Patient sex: M
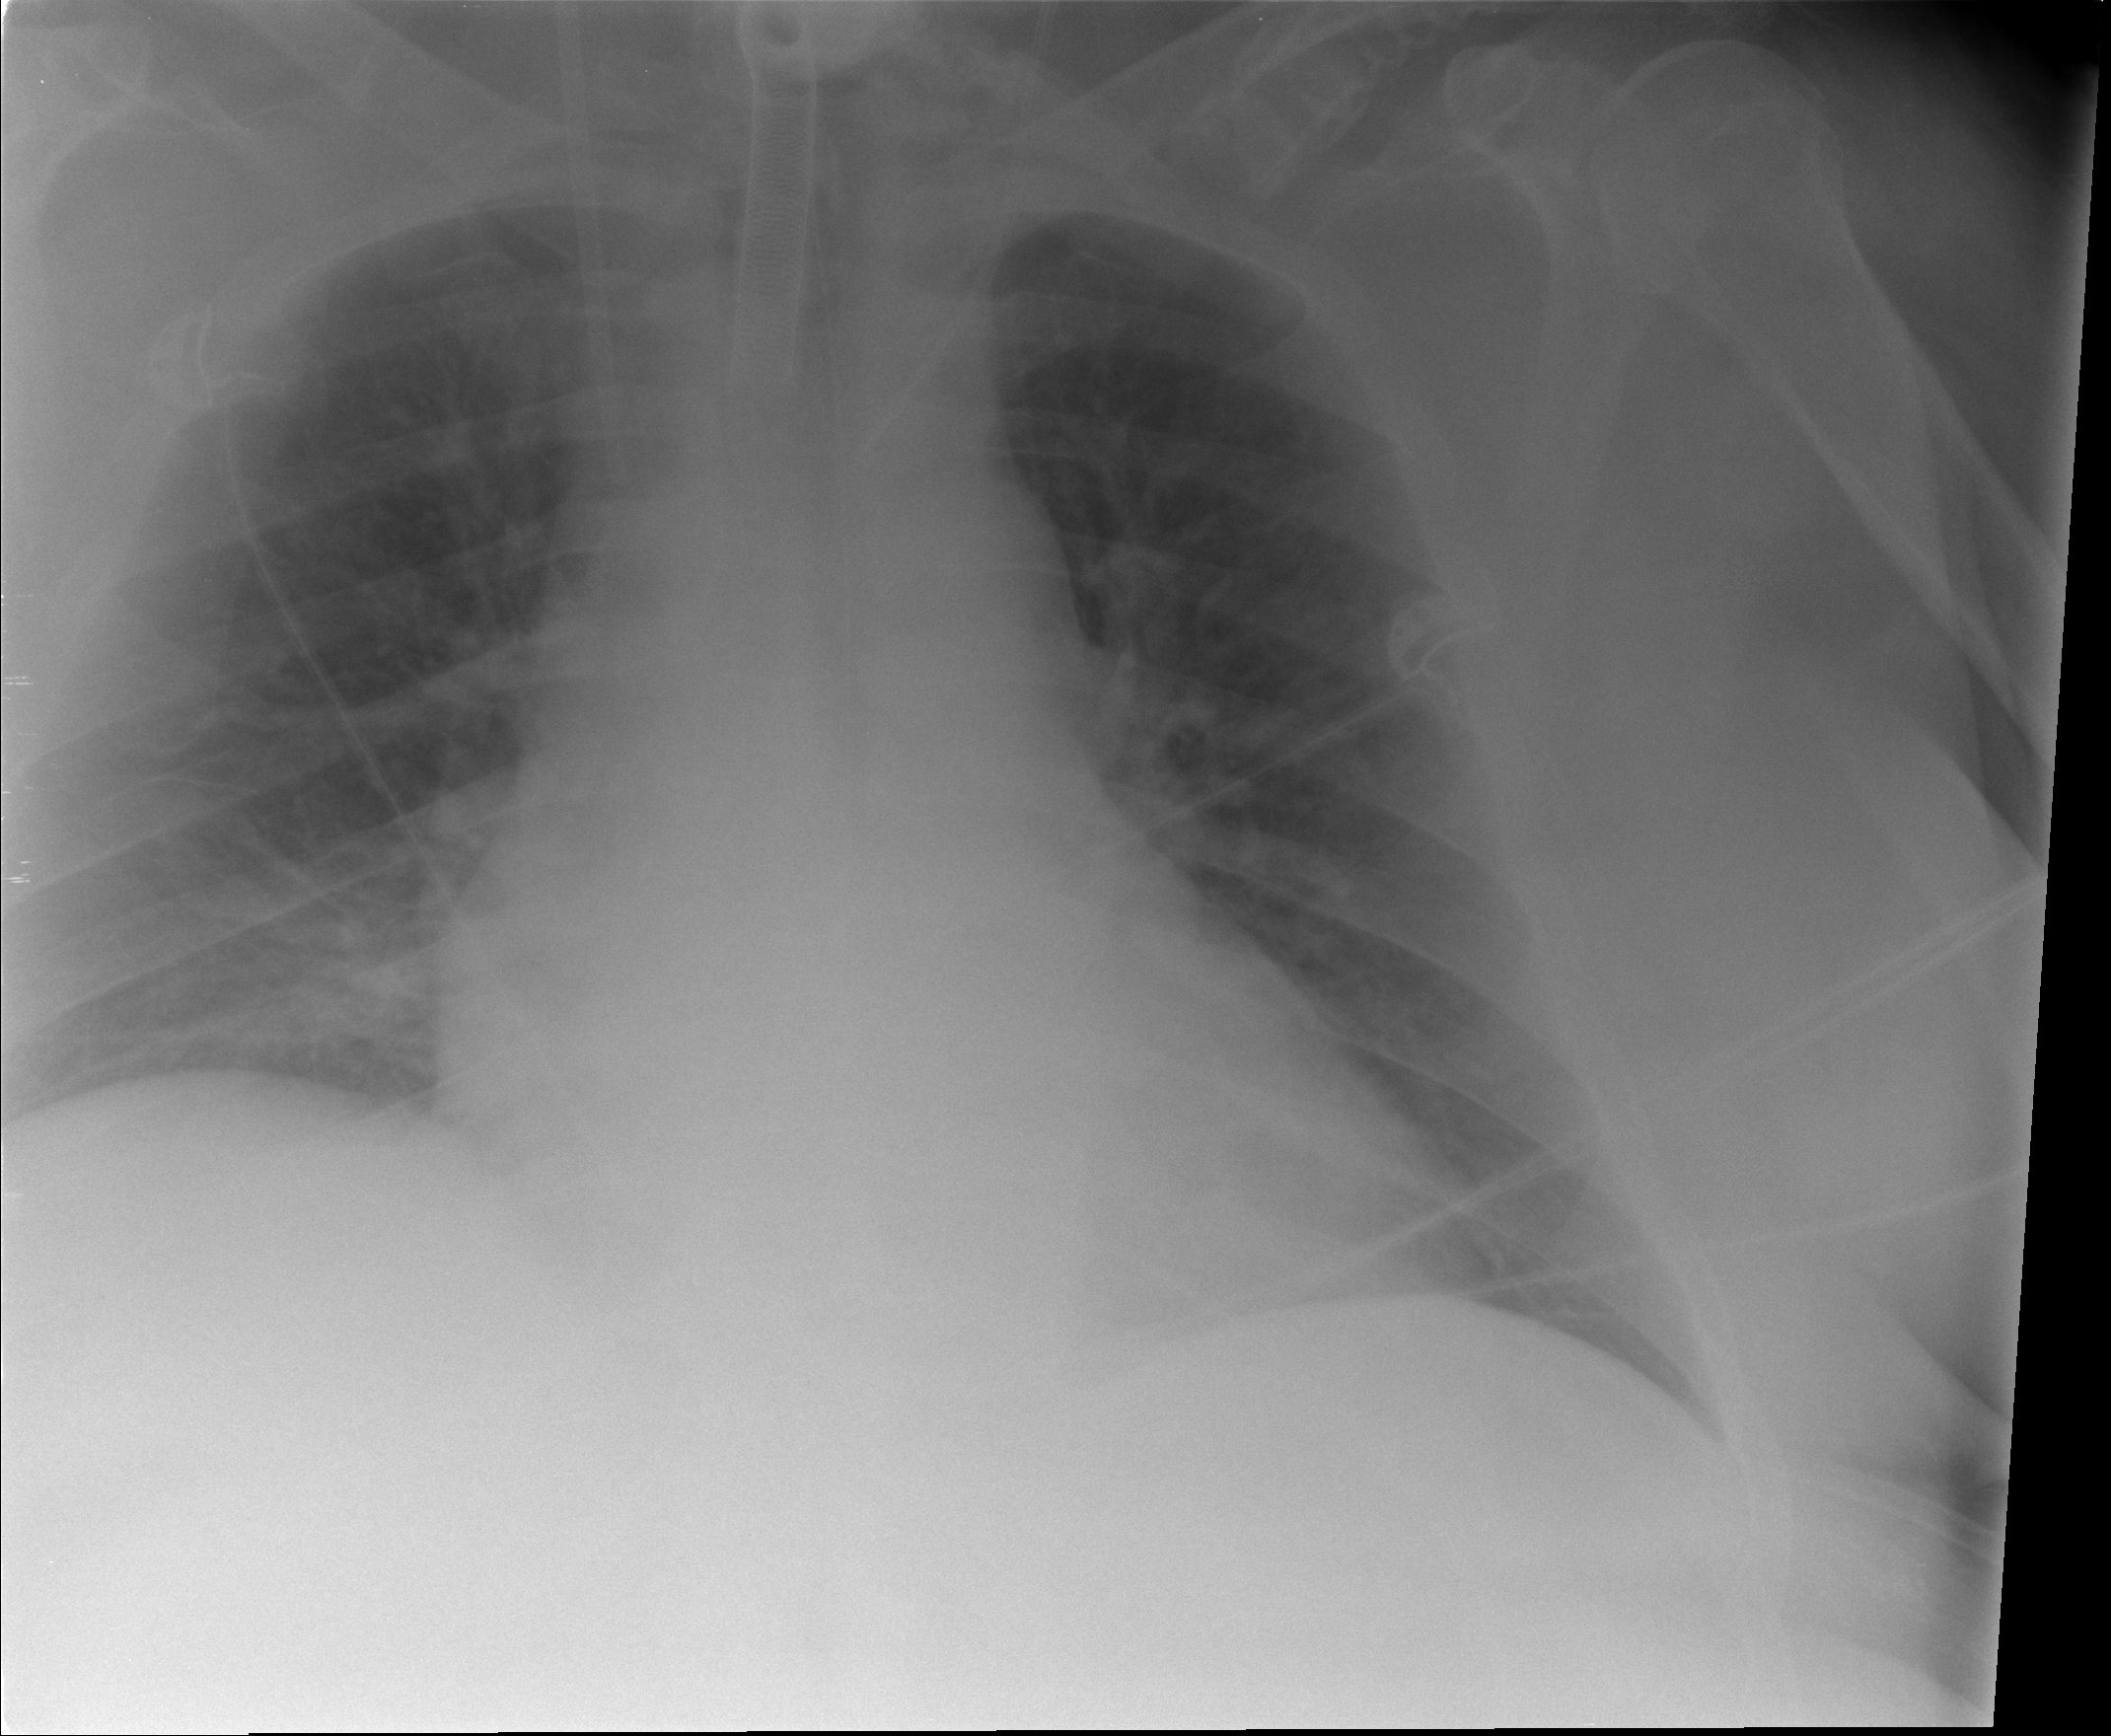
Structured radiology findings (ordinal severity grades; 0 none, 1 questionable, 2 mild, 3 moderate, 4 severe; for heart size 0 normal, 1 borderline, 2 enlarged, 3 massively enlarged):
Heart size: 2
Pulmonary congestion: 2
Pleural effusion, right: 0
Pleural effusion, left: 0
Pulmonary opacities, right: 2
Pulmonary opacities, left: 0
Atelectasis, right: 2
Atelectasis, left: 0